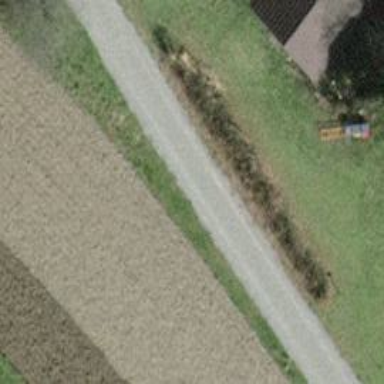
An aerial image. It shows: Gravel track with grade3 tracktype.